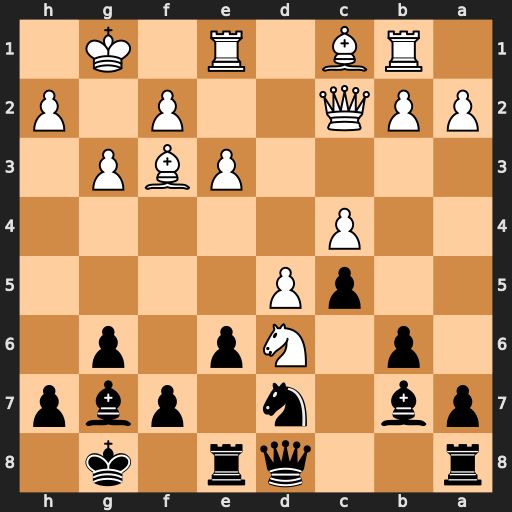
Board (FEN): r2qr1k1/pb1n1pbp/1p1Np1p1/2pP4/2P5/4PBP1/PPQ2P1P/1RB1R1K1
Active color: b
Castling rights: -
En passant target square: -
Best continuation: Ne5 Bg2 Qxd6